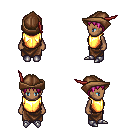
a pixel art fantasy rpg character, female body template, human, dark skin, gold chest armor, robe skirt, pink plain hairstyle, leather cap, metal boots, four views (front, back, left, right), 2x2 character sprite sheet, small pixel art, hard edges, no anti-aliasing